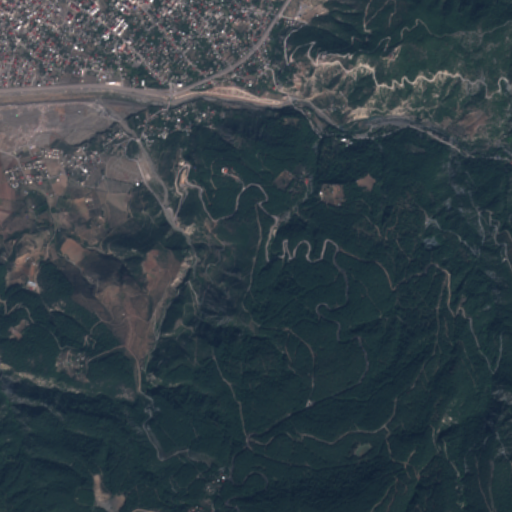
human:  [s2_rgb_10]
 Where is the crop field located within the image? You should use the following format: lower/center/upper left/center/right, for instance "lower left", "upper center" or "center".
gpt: The crop field is located in the center right of the image.
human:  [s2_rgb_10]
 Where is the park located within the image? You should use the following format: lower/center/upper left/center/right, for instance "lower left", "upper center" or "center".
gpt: The park is located in the upper left of the image.
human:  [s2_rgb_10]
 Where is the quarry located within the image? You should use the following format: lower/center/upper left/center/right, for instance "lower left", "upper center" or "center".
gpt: The quarry is located in the center right of the image.
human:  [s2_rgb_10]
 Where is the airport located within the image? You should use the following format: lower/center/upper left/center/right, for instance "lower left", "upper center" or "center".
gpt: There is no airport in the image.